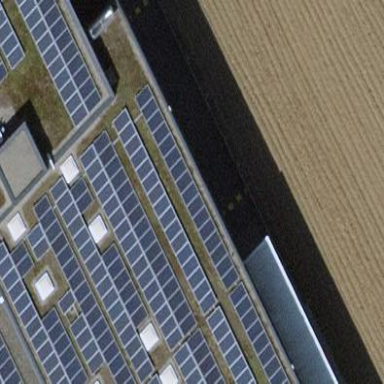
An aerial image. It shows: Solar power generator using photovoltaic panels.